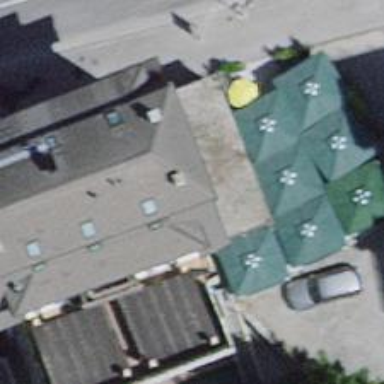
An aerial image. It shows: Restaurant.